Question: Any idea how can i make a text wrap inside a rotated div.
Text won't stay inside div after rotated..
Here's a screen of the idea...

Thanks in advance..
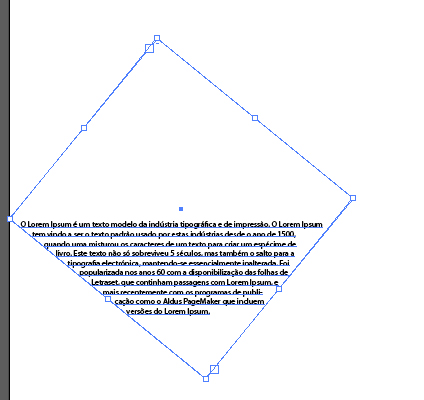
Answer: The only thing that comes to my mind to solve this problem are CSS Regions (<URL>.
I've set up a small demo to show you how it works, here's the code:
'''
div {
-webkit-shape-inside: polygon(0% 50%, 50% 100%, 100% 50%, 50% 0%);
}
'''
And here's the demo: <URL>.
Unfortunately it works only on the latest Chrome, plus you have to manually enable 'Enable experimental WebKit feature' in your chrome://flags panel.